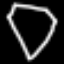
Label: diamond